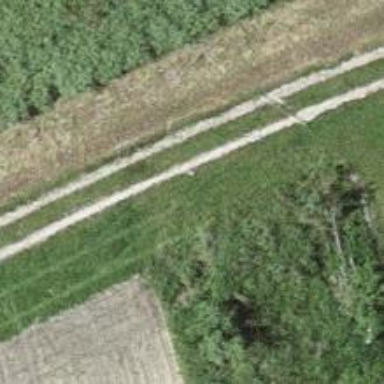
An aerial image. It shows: Track with grade1 tracktype.